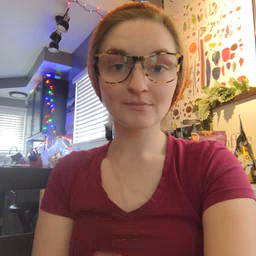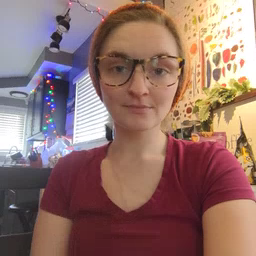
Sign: cloud